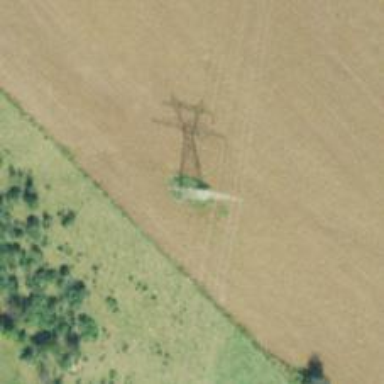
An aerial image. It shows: Lattice structure tower used for power distribution.